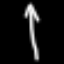
Label: line